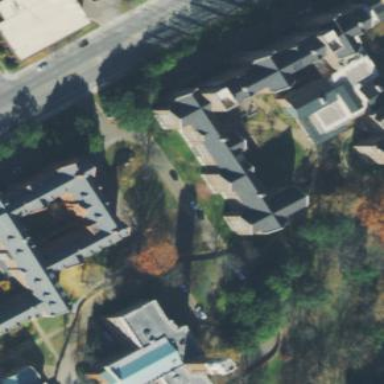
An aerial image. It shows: Residential building part of university campus.